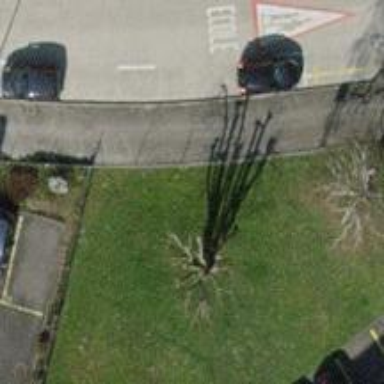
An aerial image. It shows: Asphalt sidewalk.